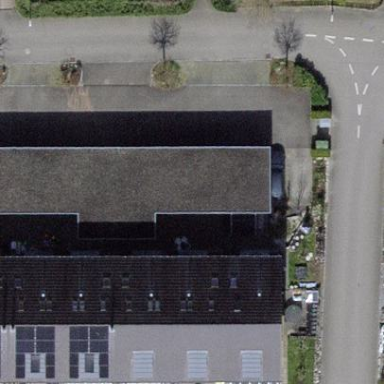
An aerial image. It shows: Carport building.